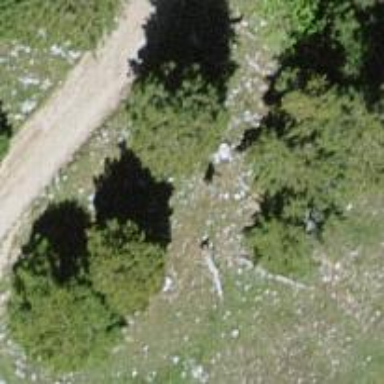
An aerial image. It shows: Evergreen needle-leaved tree.